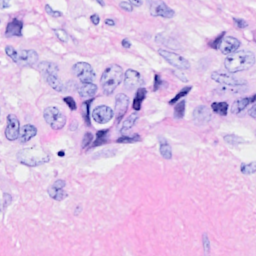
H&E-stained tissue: Breast